Question: What the easiest way to draw an image as a background for a 'QGraphicsRectItem'?
I can set the background as follows but I can't scale the image:
'''
QGraphicsRectItem *enemyItem;
QImage *image = new QImage(":/PaperMario.png");
QBrush *brush = new QBrush(*image);
enemyItem = new QGraphicsRectItem();
enemyItem->setBrush(*brush);
enemyItem->setRect(enemy->getXPos()*30,enemy->getYPos()*30,30,30);
scene->addItem(enemyItem);
'''
inside QGraphicsRectItem
'''
void MySquare::setBrush(QColor _color){
color = _color;
color_pressed = _color;
update(); //repaint
}
'''
I have tried it using:
'''
QBrush *brush = new QBrush(*image->scaled(10));
'''
But I'm stuck: doesn't want to compile.
Is this the way to do it?
Edit:
'''
QImage *image = new QImage(":/PaperMario.png");
QImage *scaled_image = new QImage(image->scaled(35,35,Qt::KeepAspectRatio));
QBrush *brush = new QBrush(*scaled_image);
'''
Does does draw it but it still shows the image multiple times in the drawing

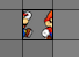
Answer: when you display your image in a scene (what i would guess) why dont you use 'QGraphicsScene::addPixmap(QPixmap)' and use the 'QPixmap::fromImage ( const QImage & image, Qt::ImageConversionFlags flags = Qt::AutoColor )' to get your image into the right format.